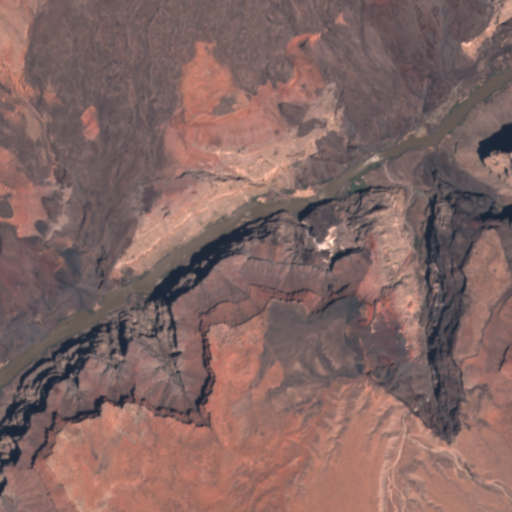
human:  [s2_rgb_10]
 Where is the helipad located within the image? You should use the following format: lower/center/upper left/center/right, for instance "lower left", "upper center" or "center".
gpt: The helipad is located in the center of the image.
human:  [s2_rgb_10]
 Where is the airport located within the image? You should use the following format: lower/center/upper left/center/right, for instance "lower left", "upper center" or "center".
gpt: There is no airport in the image.